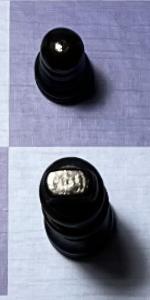
Label: King_Black